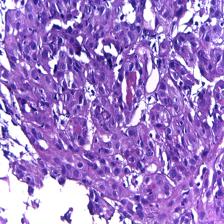
Diagnosis: OSCC